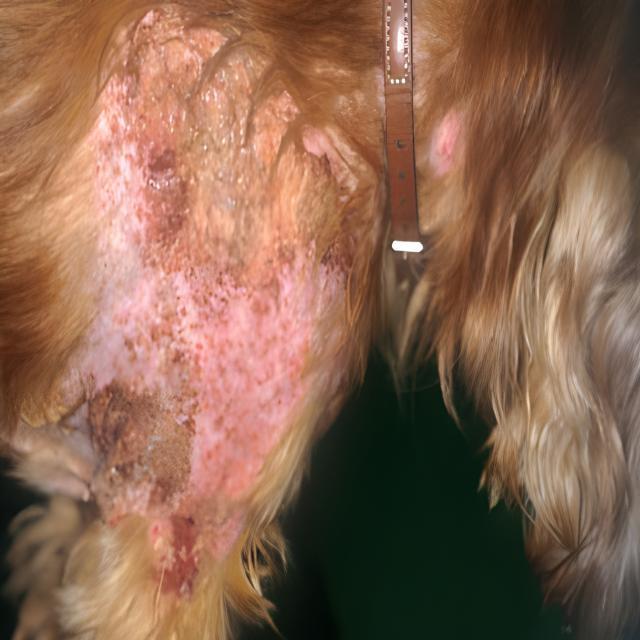
Canine dermatitis — inflammation of the skin presenting with erythema, pruritus, papules, and excoriation. May be allergic, contact, or atopic in origin.